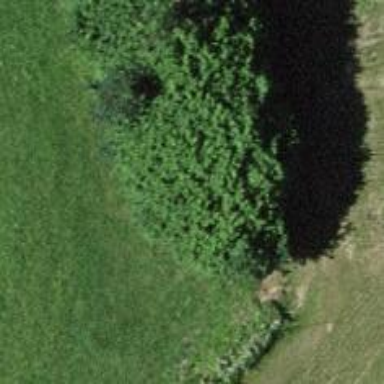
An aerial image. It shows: Hedge acting as barrier.